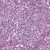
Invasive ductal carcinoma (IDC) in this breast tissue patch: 1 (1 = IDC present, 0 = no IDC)